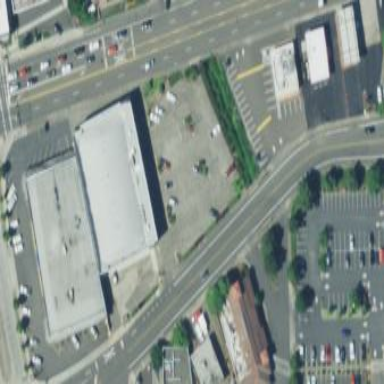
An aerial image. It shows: Retail area.